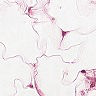
Metastatic tissue present: no